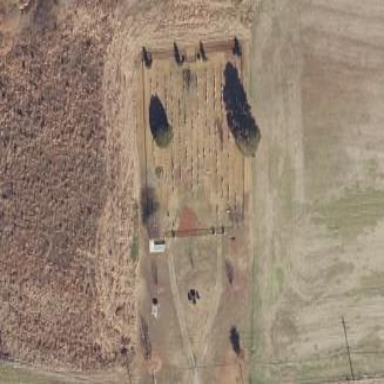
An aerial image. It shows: Grave yard.